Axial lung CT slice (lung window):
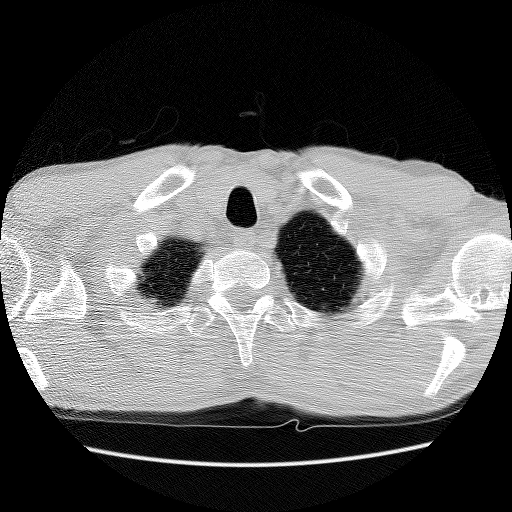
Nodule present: no